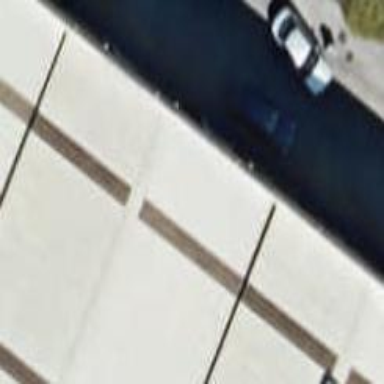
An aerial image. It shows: Warehouse.